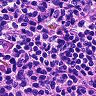
Metastatic tissue present: no